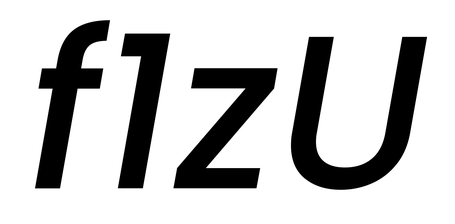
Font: Poppins-MediumItalic